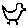
Label: bird